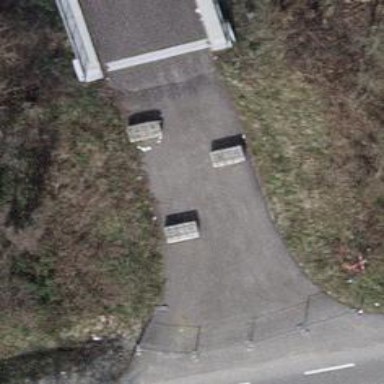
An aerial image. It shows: Block barrier.